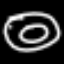
Label: donut